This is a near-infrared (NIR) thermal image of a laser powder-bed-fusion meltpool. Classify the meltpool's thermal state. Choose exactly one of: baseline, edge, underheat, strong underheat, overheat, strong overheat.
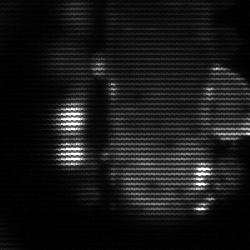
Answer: strong underheat